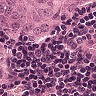
Metastatic tissue present: yes